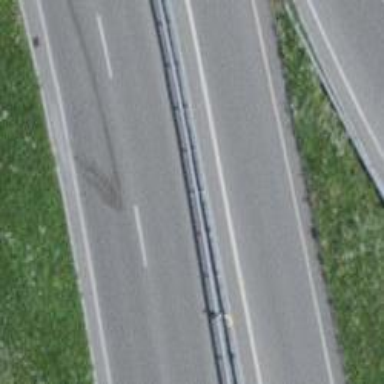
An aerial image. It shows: Motorway link.